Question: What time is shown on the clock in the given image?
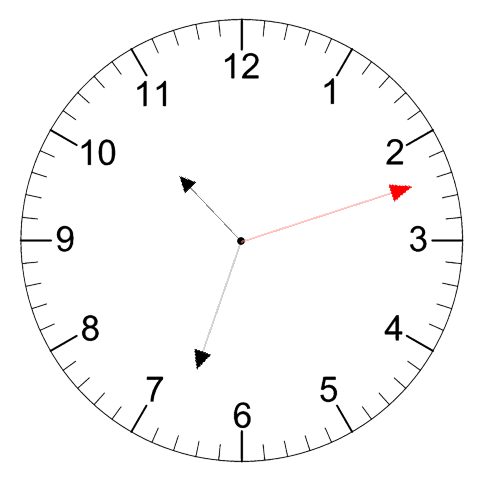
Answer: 10:33:12